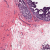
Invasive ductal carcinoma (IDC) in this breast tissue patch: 0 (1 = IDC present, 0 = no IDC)